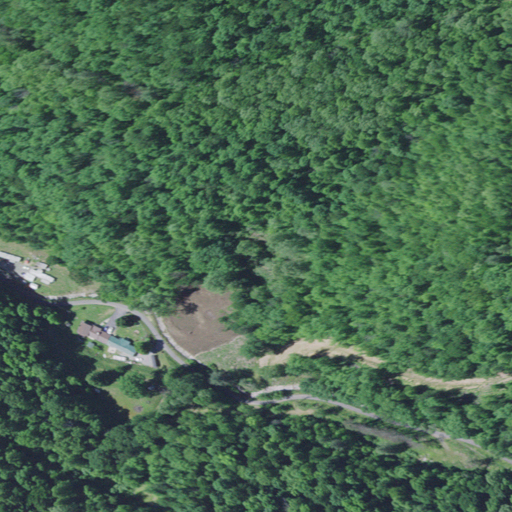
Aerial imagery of valley in Kentucky named North Hollow containing deciduous forest, open development, low intensity development, and mixed forest